Question: I've created a 'JTable' with 4 columns that is populated with data from a txt file. Because of this, there are no validations for the datatype inserted in every cell. The 2nd and 3rd columns must be populated with "int".
I want to set red font to every cell from these two columns that do not contain an "int" value.
Problem: the background of the nearby cells is also modified. How may I solve this?
'''
/**
* To change this license header, choose License Headers in Project Properties.
* To change this template file, choose Tools | Templates and open the template
* in the editor.
*/
package rdjcsv;
import java.awt.Color;
import javax.swing.BorderFactory;
import static javax.swing.BorderFactory.createEmptyBorder;
public class MyCellRendererKO extends javax.swing.table.DefaultTableCellRenderer {
public MyCellRendererKO() {
setOpaque(true); //MUST do this for background to show up.
}
public java.awt.Component getTableCellRendererComponent(
javax.swing.JTabletable, java.lang.Object value, boolean isSelected,
boolean hasFocus, int row, int column) {
if (isNumeric(table.getValueAt(row, column).toString())) {
//setBorder(createEmptyBorder());
setForeground(Color.black);
setValue(value);
} else {
setForeground(Color.red);
//setBorder(BorderFactory.createLineBorder(Color.RED,1));
setValue(value);
}
return this;
}
}
...
MyCellRendererKO mcr = new MyCellRendererKO();
jTable1.getColumnModel().getColumn(i).setCellRenderer(mcr);
'''

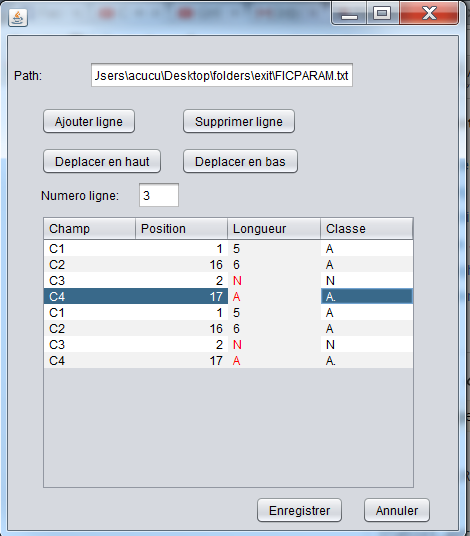
Answer: The first statement of the renderer should be:
'''
super.getTableCellRendererComponent(table, value, isSelected, hasFocus, row, column);
'''
This will reset the renderer default properties before you apply your customization.
Also, there is no need for the 'setValue(...)' statement as this will be done for you.